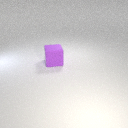
large purple rubber cube